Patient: sex M, age 57
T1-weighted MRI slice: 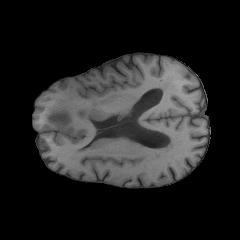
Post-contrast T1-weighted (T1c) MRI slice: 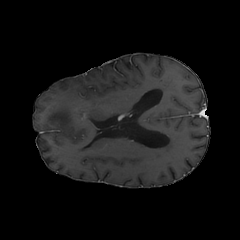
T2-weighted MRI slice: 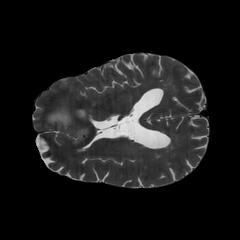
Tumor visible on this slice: yes
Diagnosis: Glioblastoma, IDH-wildtype
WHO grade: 4